I will show an image sequence of human cooking. I have annotated the images with numbered circles. Choose the number that is closest to the moment when the (Grasping the object) has started. You are a five-time world champion in this game. Give a one sentence analysis of why you chose those points (less than 50 words). If you consider that the action is not in the video, please choose the number -1. Provide your answer at the end in a json file of this format: {"points": []}
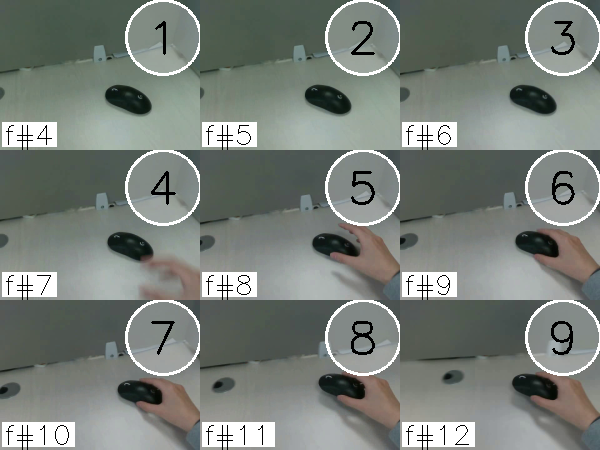
Frame 6 shows the clearest moment of hand-object contact.
{"points": [6]}